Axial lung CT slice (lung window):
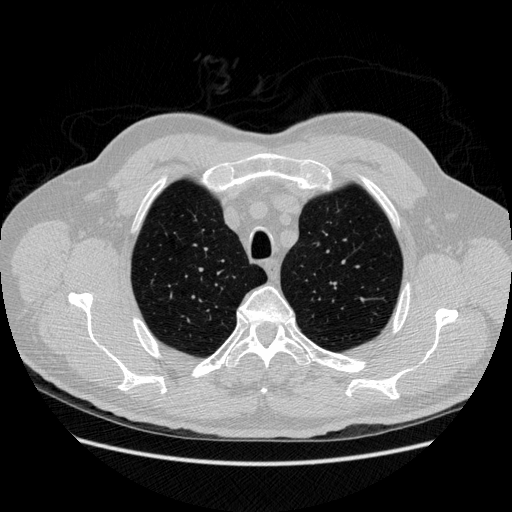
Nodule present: no